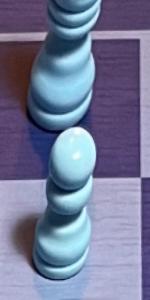
Label: Pawn_White